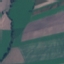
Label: AnnualCrop